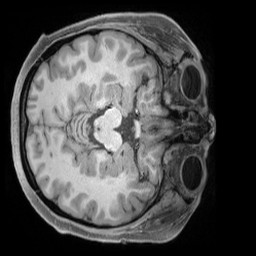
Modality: T1w
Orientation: axial
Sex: female
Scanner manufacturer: siemens
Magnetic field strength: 3 T
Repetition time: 2.4 s
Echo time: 0.00222 s